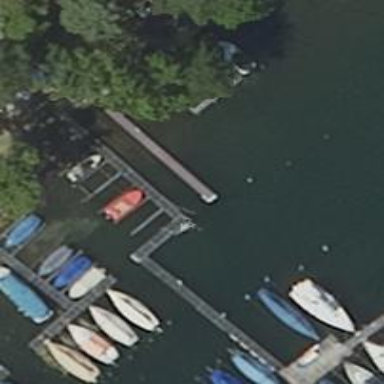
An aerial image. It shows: Man-made pier.